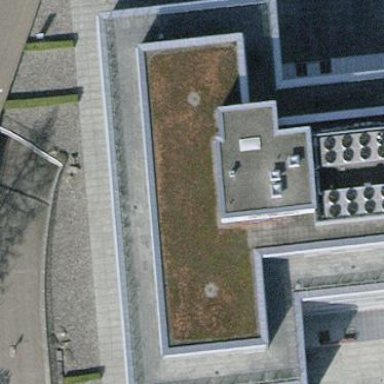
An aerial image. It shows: Commercial building.